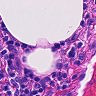
Metastatic tissue present: no